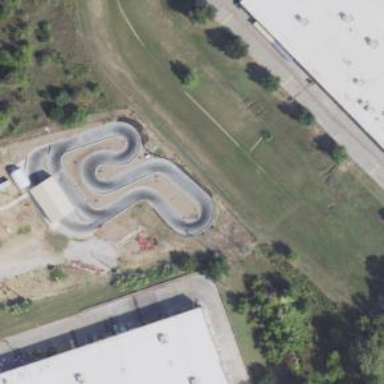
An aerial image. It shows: Karting raceway.